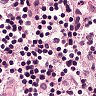
Metastatic tissue present: no